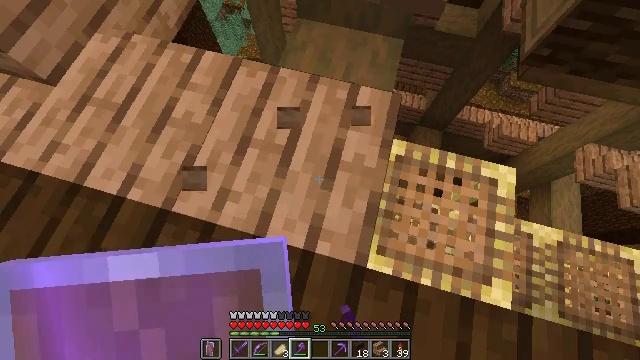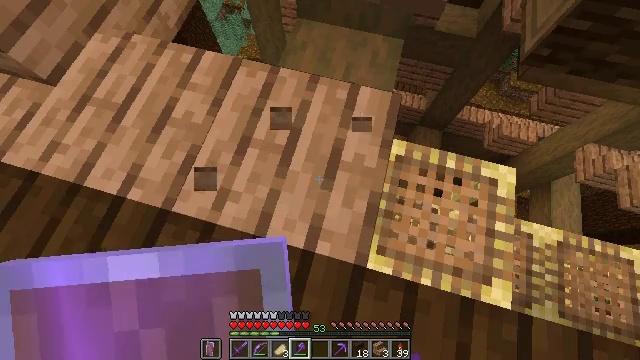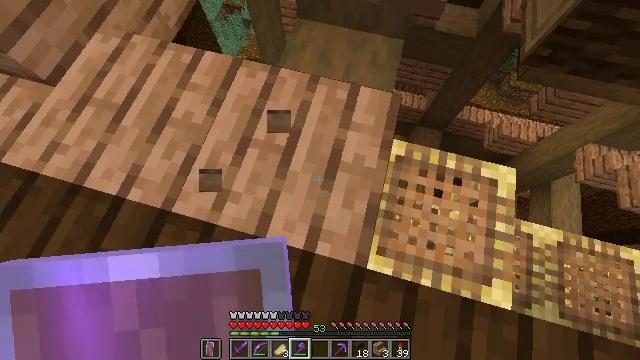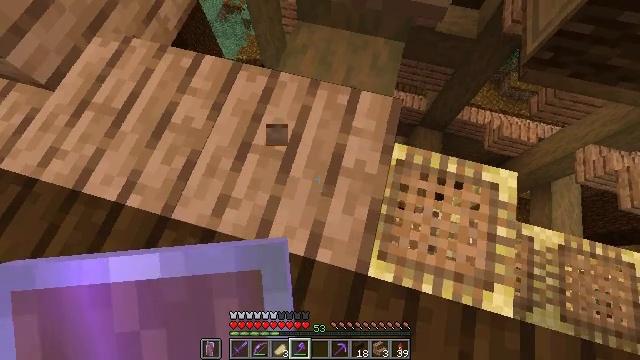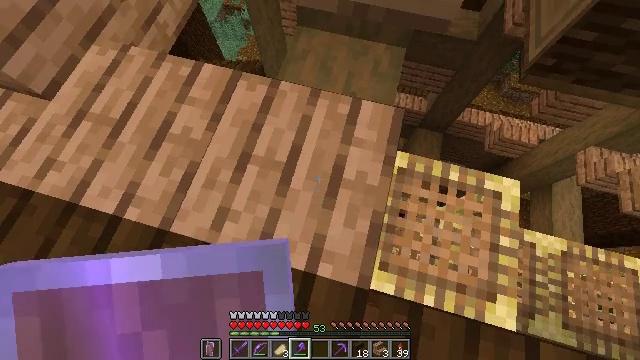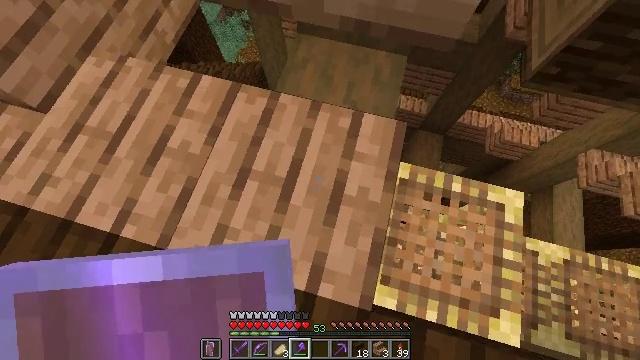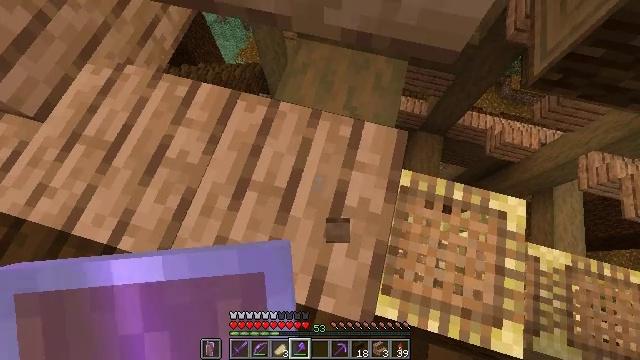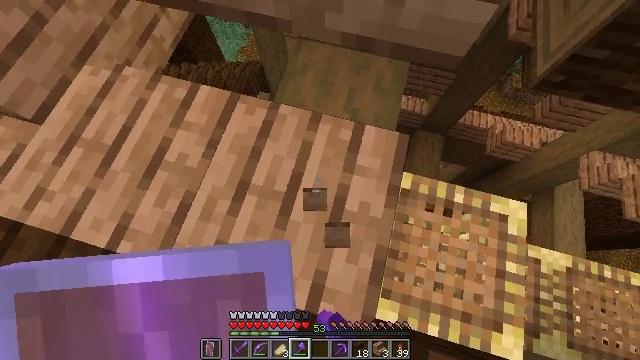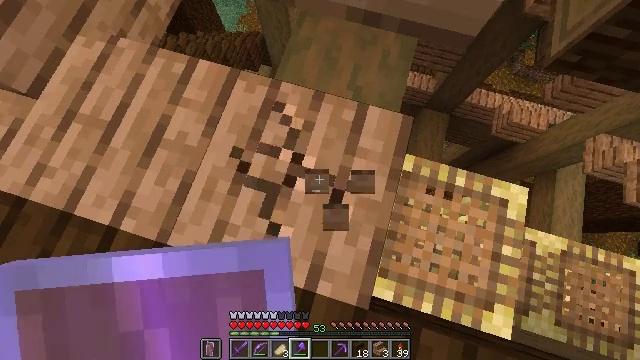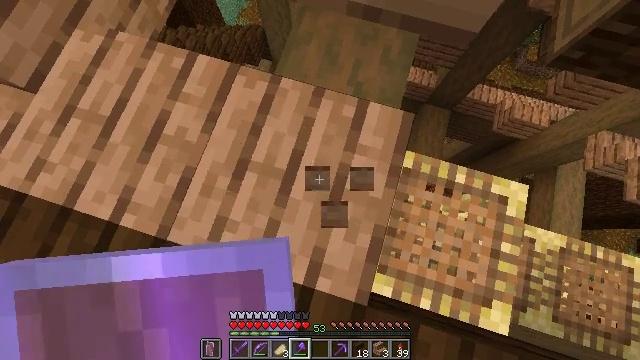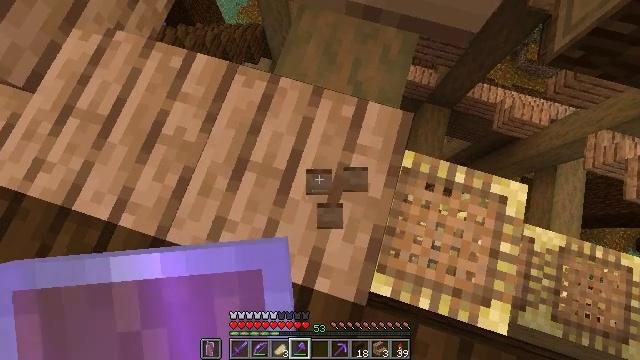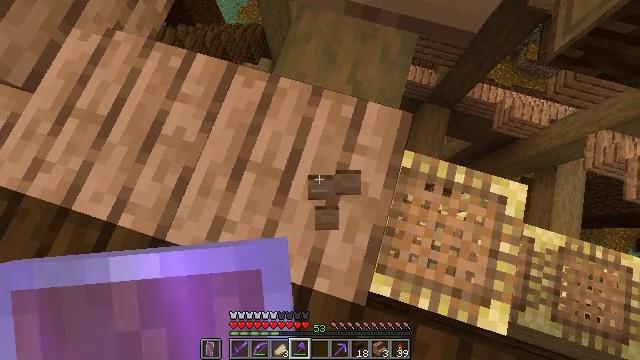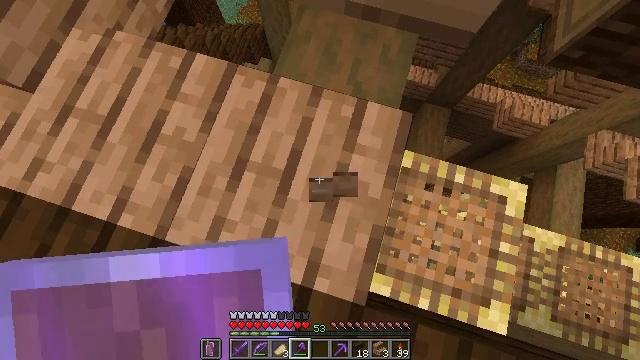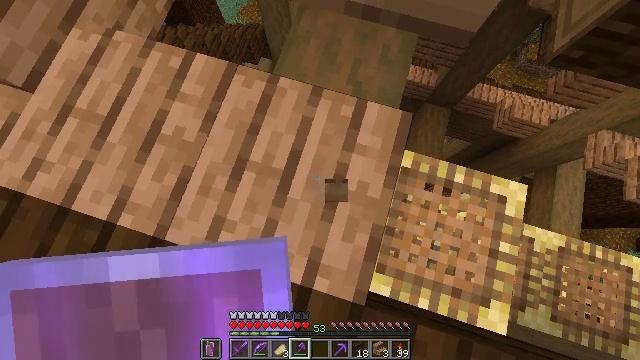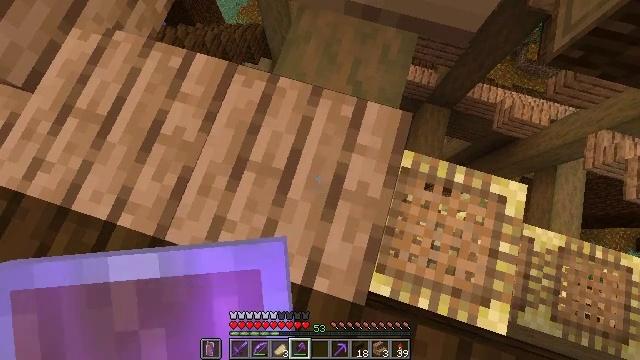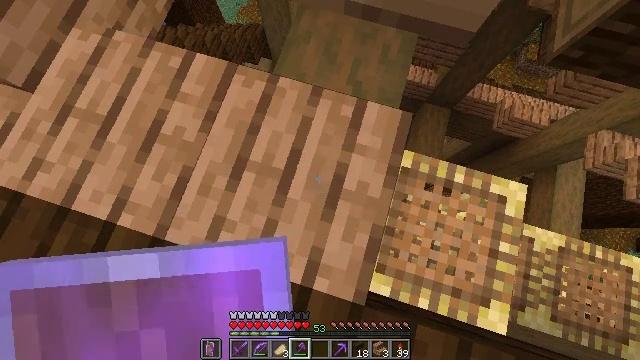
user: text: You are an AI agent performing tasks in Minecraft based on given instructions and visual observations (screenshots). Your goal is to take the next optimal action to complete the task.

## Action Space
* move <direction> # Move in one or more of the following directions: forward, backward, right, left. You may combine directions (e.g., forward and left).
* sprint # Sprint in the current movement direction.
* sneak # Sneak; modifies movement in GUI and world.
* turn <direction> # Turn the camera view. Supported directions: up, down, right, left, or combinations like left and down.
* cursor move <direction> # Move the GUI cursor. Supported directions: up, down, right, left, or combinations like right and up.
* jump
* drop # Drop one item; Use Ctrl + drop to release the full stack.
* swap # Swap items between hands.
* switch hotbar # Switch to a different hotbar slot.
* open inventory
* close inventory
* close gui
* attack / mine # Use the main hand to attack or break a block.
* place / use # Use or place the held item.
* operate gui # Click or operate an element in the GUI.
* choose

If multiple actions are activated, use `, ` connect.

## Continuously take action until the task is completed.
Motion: motion action
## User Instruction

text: Collect the jungle slab by destroying it.
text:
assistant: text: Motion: sneak
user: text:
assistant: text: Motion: move forward, sneak
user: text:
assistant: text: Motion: move forward, sneak
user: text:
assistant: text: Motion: move forward, sneak
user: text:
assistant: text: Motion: move forward, sneak
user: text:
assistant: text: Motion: move forward, sneak, attack / mine
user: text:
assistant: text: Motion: sneak, attack / mine
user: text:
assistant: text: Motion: sneak, turn left and down, attack / mine
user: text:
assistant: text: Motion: sneak, turn down
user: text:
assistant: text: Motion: sneak
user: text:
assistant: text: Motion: sneak
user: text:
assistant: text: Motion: sneak
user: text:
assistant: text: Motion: sneak
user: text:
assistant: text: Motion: sneak
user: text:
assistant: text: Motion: sneak
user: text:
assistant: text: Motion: sneak
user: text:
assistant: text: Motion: sneak
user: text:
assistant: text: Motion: sneak
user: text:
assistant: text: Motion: sneak, attack / mine
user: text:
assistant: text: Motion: sneak, attack / mine
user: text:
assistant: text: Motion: sneak, attack / mine
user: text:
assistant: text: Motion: sneak
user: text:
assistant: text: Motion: sneak
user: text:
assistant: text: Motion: sneak
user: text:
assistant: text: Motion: sneak
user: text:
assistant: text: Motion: sneak
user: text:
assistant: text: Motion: sneak
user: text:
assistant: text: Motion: sneak
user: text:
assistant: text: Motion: sneak
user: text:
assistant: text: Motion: sneak